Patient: sex M, age 60
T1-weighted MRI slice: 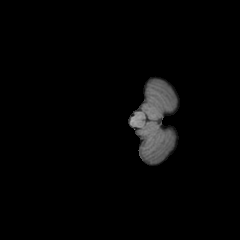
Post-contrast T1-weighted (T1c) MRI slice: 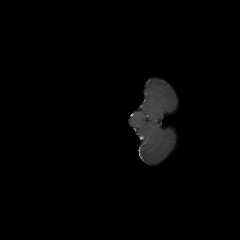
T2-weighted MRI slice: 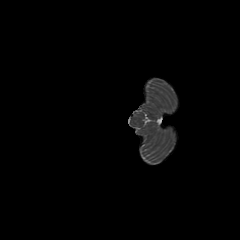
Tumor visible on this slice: no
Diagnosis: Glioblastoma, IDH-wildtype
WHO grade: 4